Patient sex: M
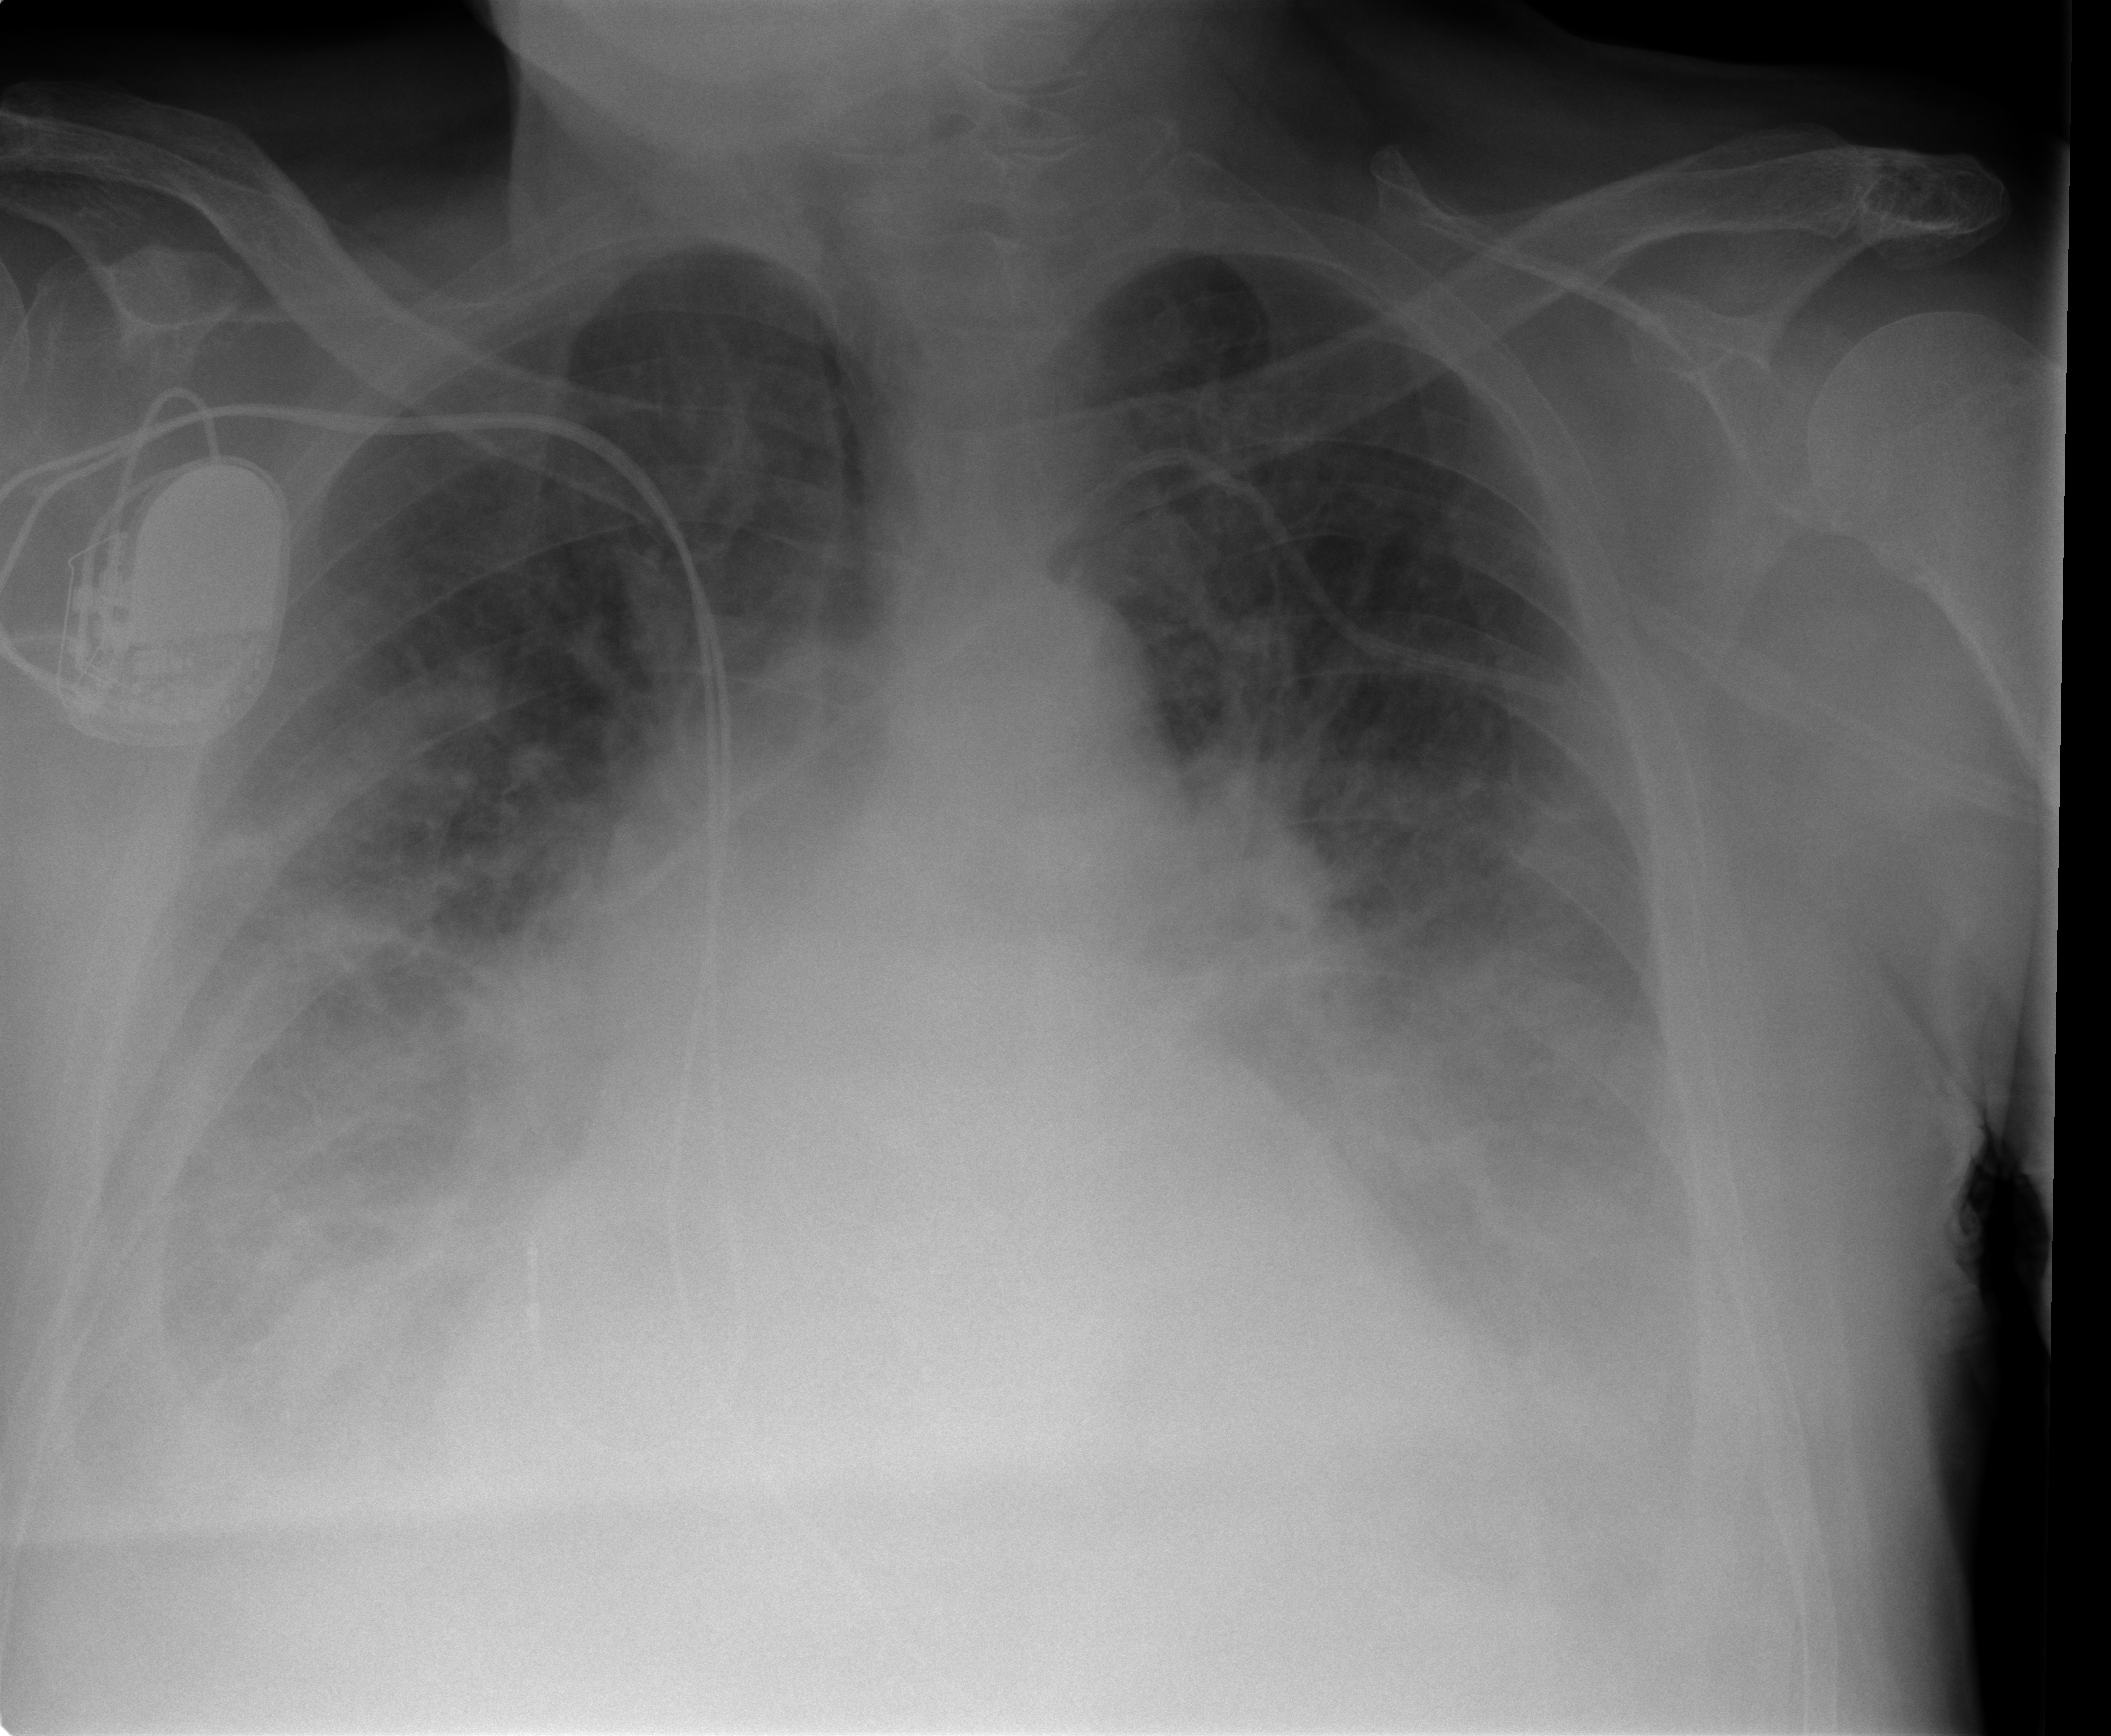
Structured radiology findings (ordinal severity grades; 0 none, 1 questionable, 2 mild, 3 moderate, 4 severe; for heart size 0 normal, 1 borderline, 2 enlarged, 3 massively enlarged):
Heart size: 2
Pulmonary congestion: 3
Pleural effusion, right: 3
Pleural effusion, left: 2
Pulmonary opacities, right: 2
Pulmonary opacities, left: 2
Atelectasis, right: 3
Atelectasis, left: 3